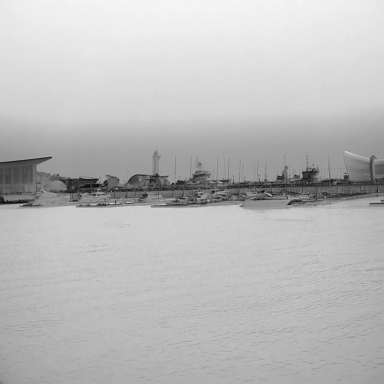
There are five canoes in the infrared image.